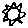
Label: sun